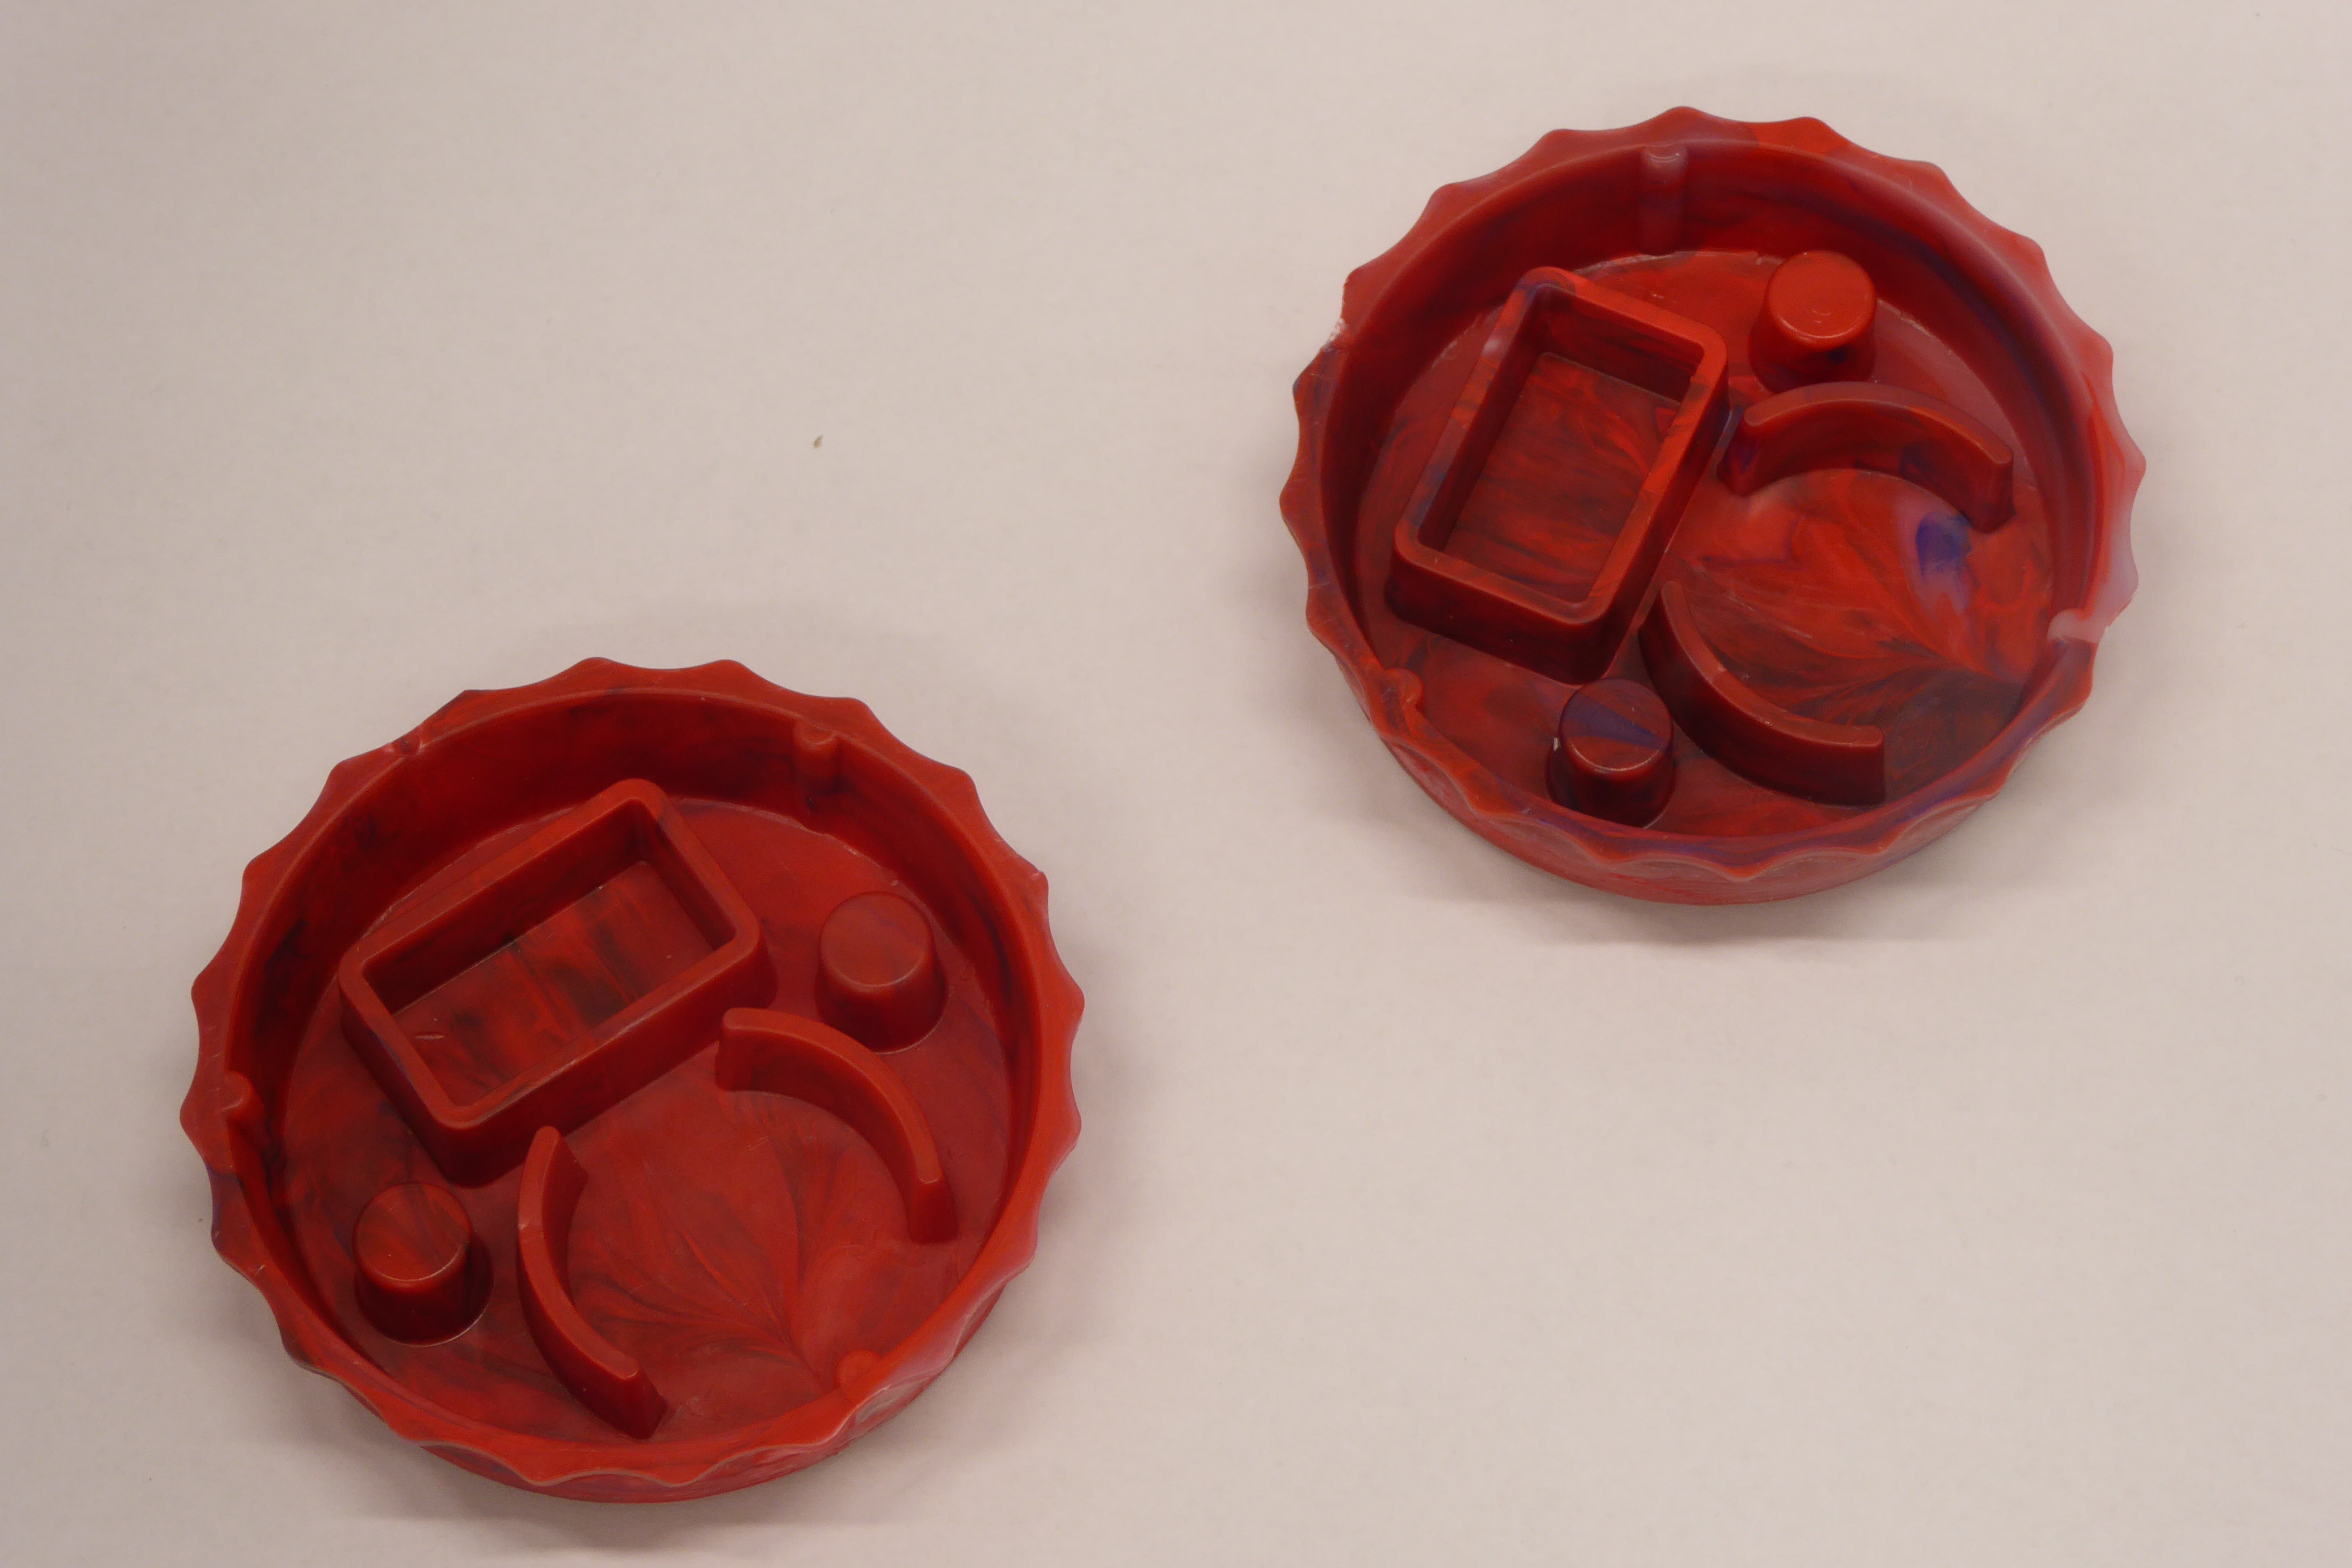
Label: Bottle Opener - Cover